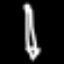
Label: pencil